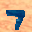
Label: 7